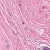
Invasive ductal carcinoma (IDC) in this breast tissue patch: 0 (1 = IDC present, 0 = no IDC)